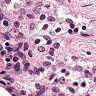
Metastatic tissue present: no